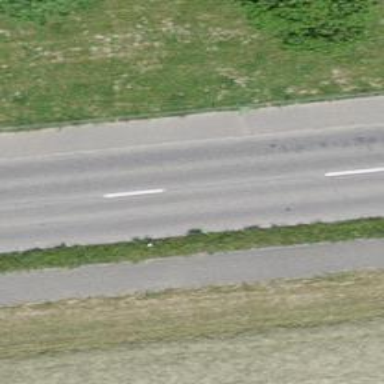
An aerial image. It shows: Secondary road with asphalt surface and cycle track on the left.